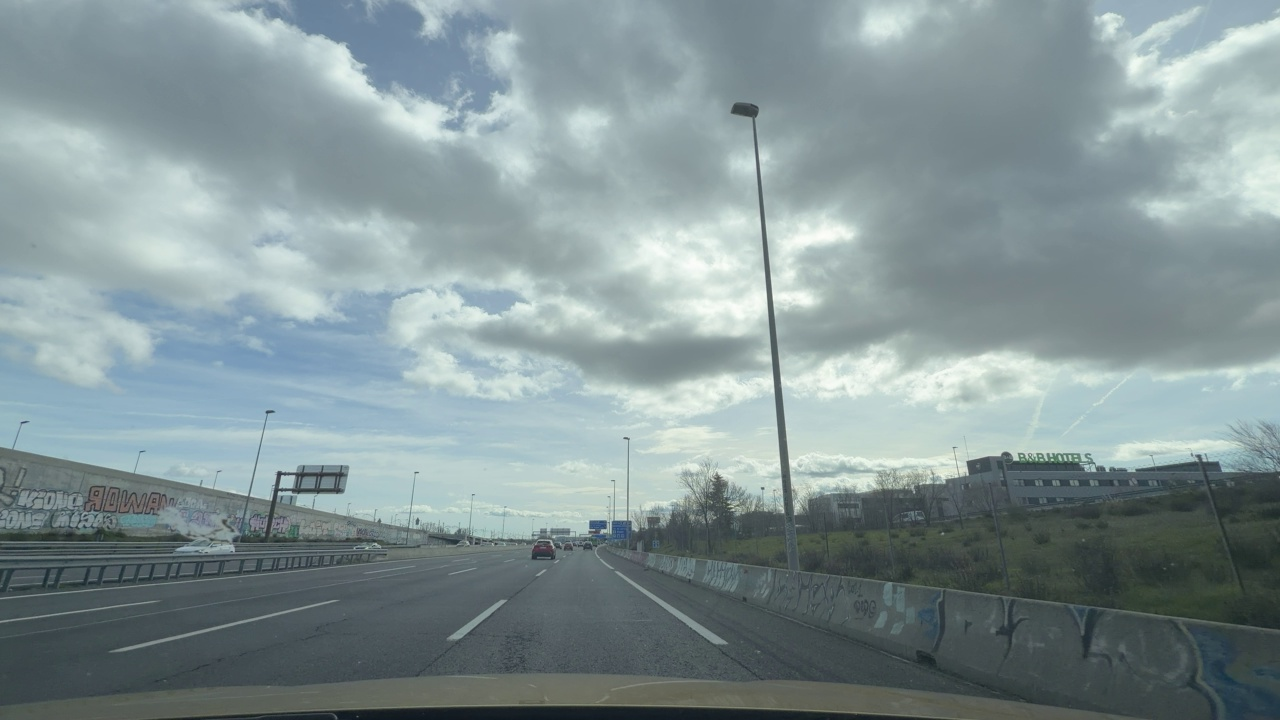
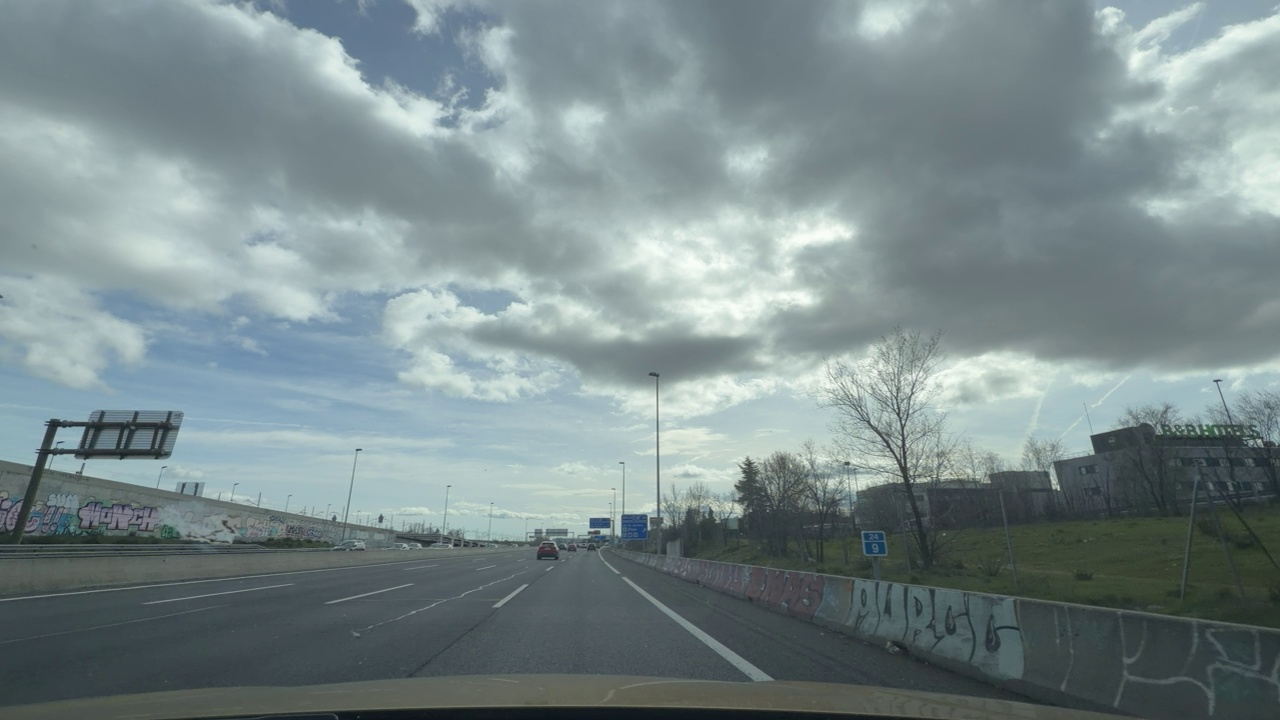
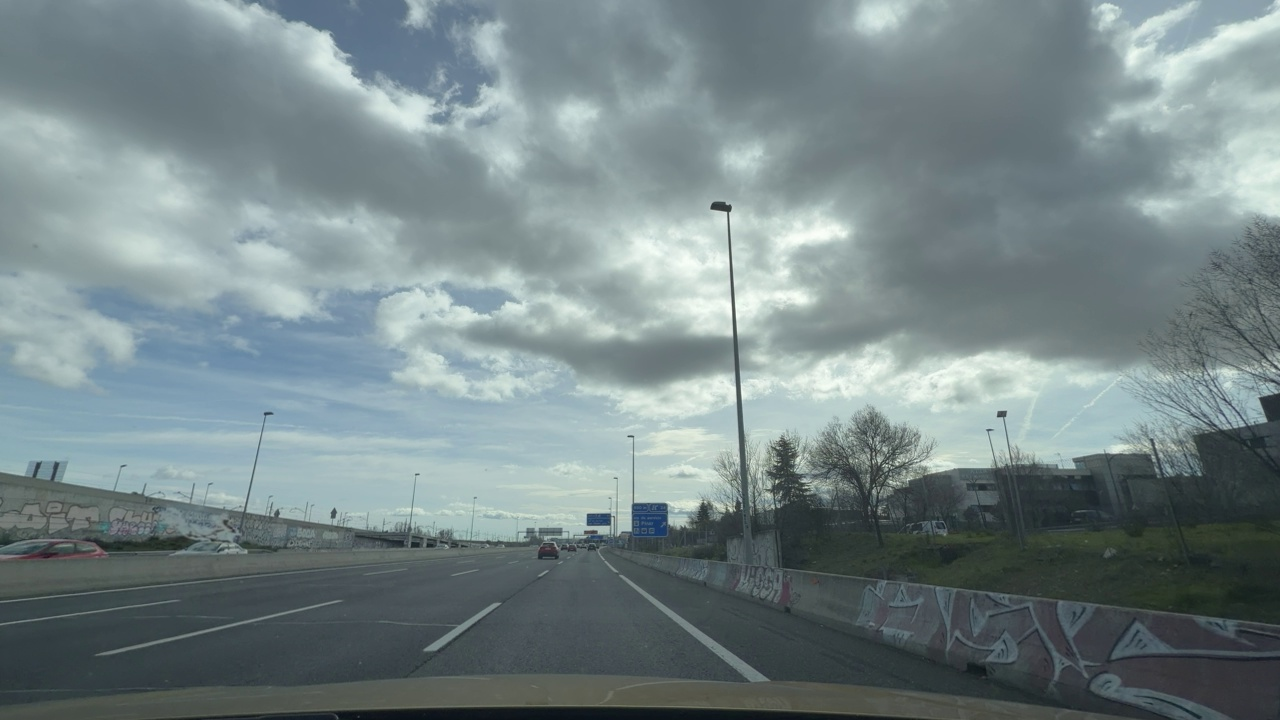
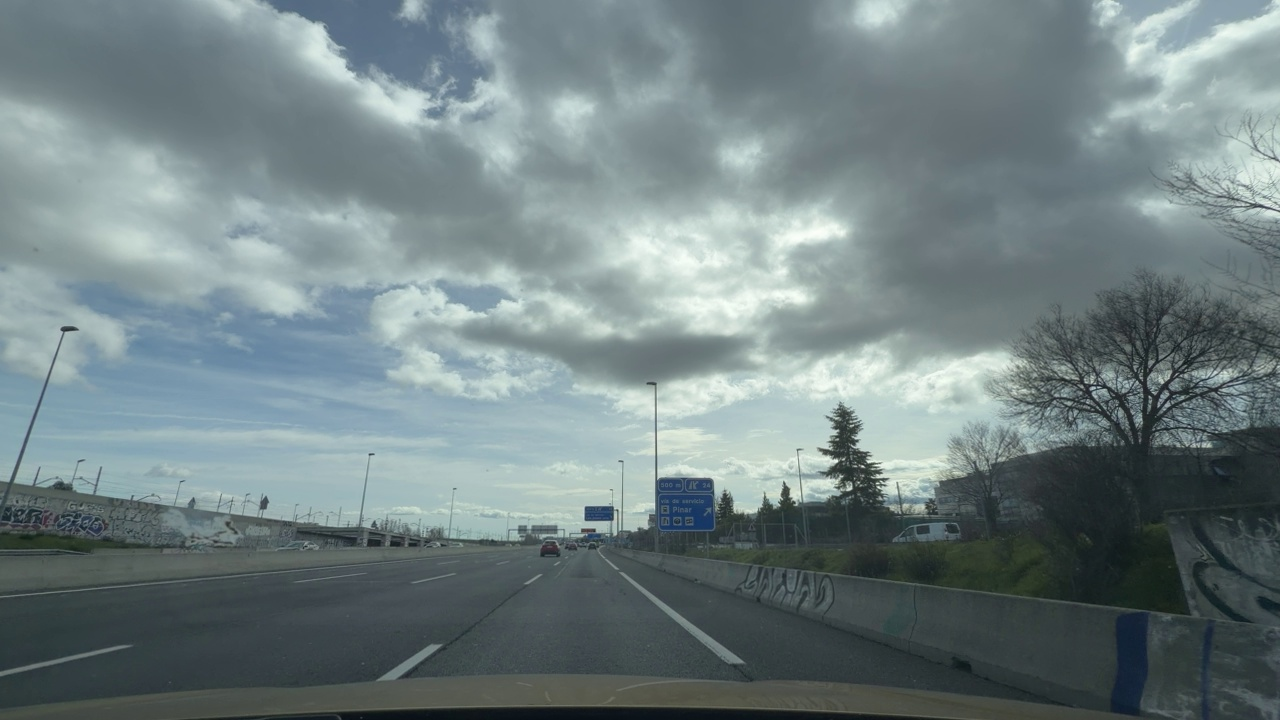
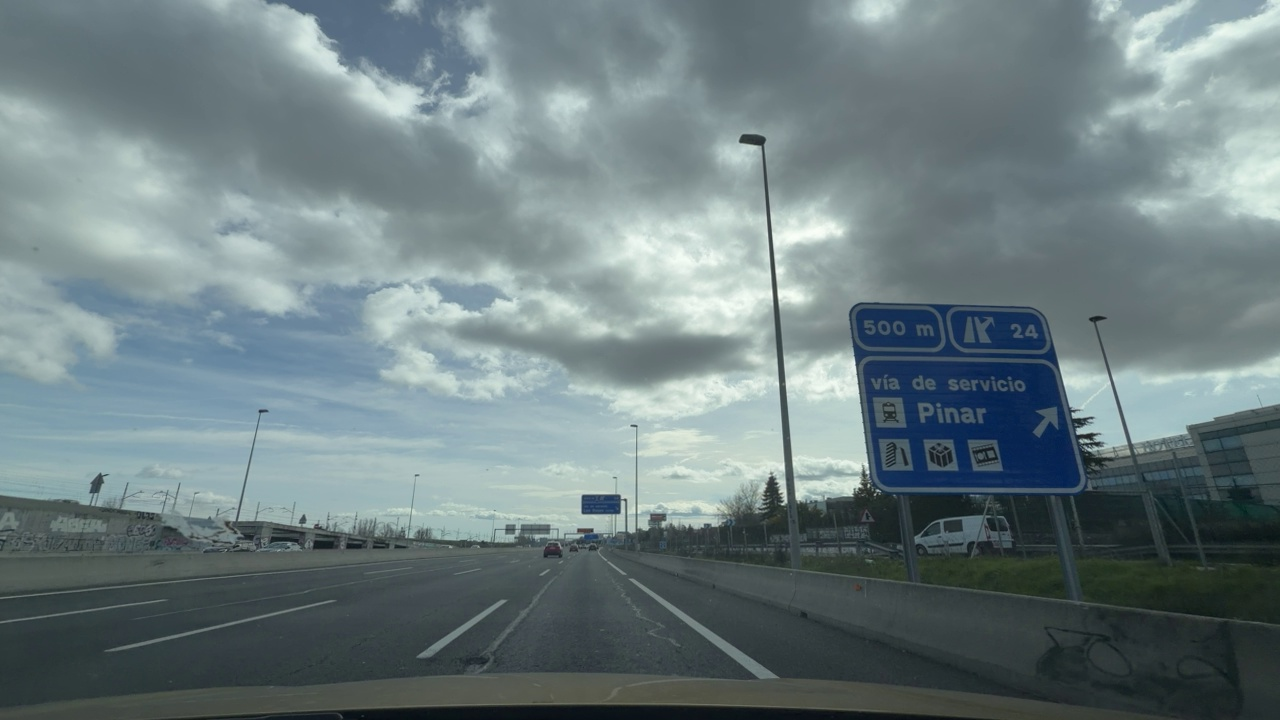
Situation: empty
Question: Do you observe any red traffic light regulating the ego lane?
Answer: No
Reasoning: Vehicle on a highway.

Situation: empty
Question: Is the ego vehicle positioned in a dedicated right-turn lane before the traffic light?
Answer: No
Reasoning: Vehicle on a highway

Situation: empty
Question: Is the ego vehicle positioned in a dedicated left-turn lane before the traffic light?
Answer: No
Reasoning: Vehicle on a highway

Situation: empty
Question: Are multiple traffic lights regulating the ego direction of travel displaying different colors simultaneously?
Answer: No
Reasoning: Vehicle on a highway